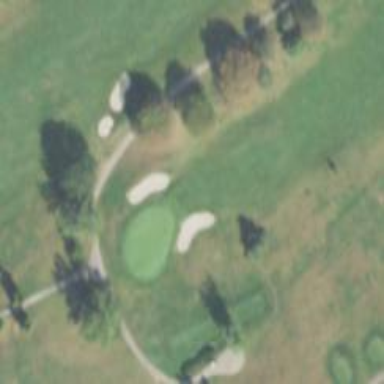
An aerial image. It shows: Golf hole.